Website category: book
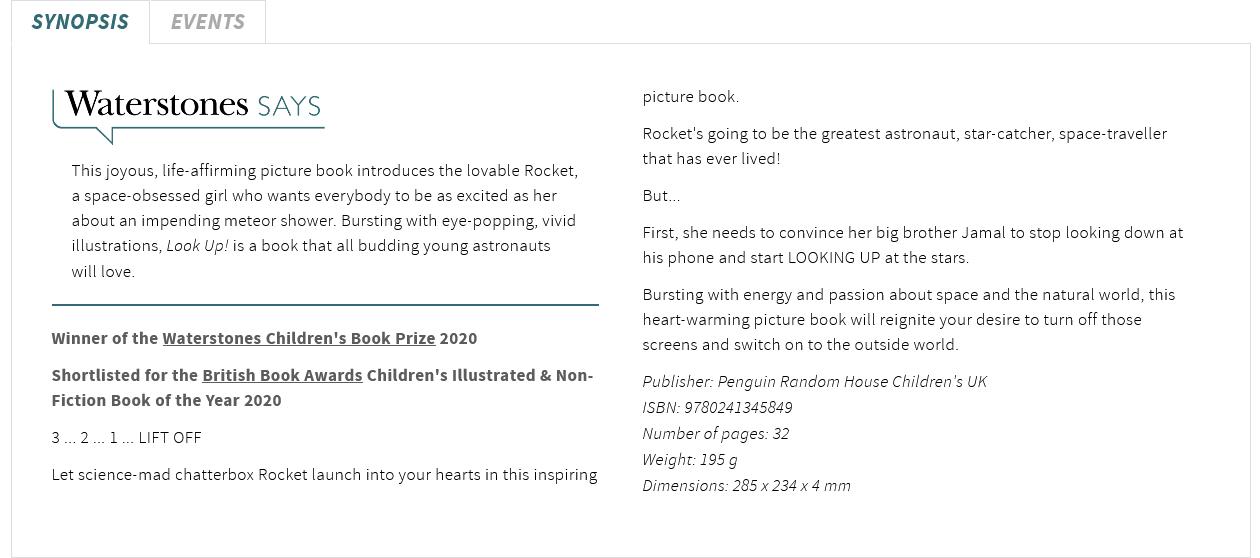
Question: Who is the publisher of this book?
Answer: Penguin Random House Children's UK

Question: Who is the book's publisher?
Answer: Penguin Random House Children's UK

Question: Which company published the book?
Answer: Penguin Random House Children's UK

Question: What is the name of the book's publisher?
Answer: Penguin Random House Children's UK

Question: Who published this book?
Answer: Penguin Random House Children's UK

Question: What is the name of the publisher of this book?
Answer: Penguin Random House Children's UK

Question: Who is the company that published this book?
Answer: Penguin Random House Children's UK

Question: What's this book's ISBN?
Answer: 9780241345849

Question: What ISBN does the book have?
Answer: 9780241345849

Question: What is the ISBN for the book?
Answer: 9780241345849

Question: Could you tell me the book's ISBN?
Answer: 9780241345849

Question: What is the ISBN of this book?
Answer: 9780241345849

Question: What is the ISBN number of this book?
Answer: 9780241345849

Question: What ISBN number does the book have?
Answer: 9780241345849

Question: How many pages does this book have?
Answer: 32

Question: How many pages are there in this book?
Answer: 32

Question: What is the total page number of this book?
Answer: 32

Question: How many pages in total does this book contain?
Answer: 32

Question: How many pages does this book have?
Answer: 32

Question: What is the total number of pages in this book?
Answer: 32

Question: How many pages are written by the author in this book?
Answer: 32

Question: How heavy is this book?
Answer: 195 g

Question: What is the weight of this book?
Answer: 195 g

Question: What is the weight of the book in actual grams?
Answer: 195 g

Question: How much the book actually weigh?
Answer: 195 g

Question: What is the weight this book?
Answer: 195 g

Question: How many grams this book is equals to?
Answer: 195 g

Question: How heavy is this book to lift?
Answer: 195 g

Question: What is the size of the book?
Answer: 285 x 234 x 4 mm

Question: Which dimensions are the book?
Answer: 285 x 234 x 4 mm

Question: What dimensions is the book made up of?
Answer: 285 x 234 x 4 mm

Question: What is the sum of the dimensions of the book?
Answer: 285 x 234 x 4 mm

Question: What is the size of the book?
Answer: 285 x 234 x 4 mm

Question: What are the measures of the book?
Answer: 285 x 234 x 4 mm

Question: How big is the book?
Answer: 285 x 234 x 4 mm